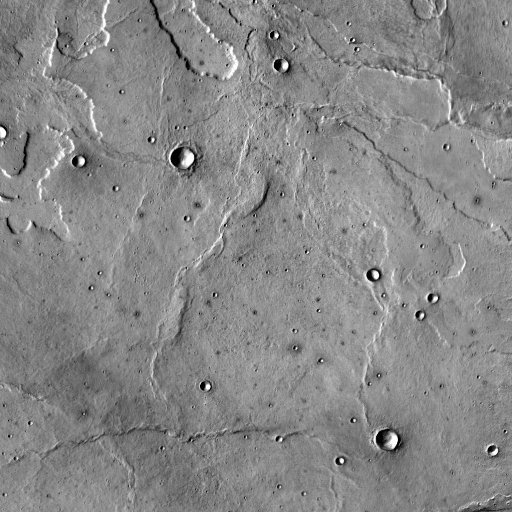
Crater classes present: Background, Other